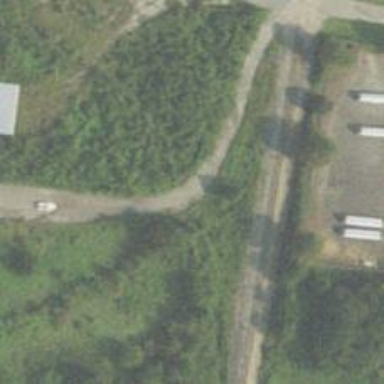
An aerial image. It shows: Disused railway spur.